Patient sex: F
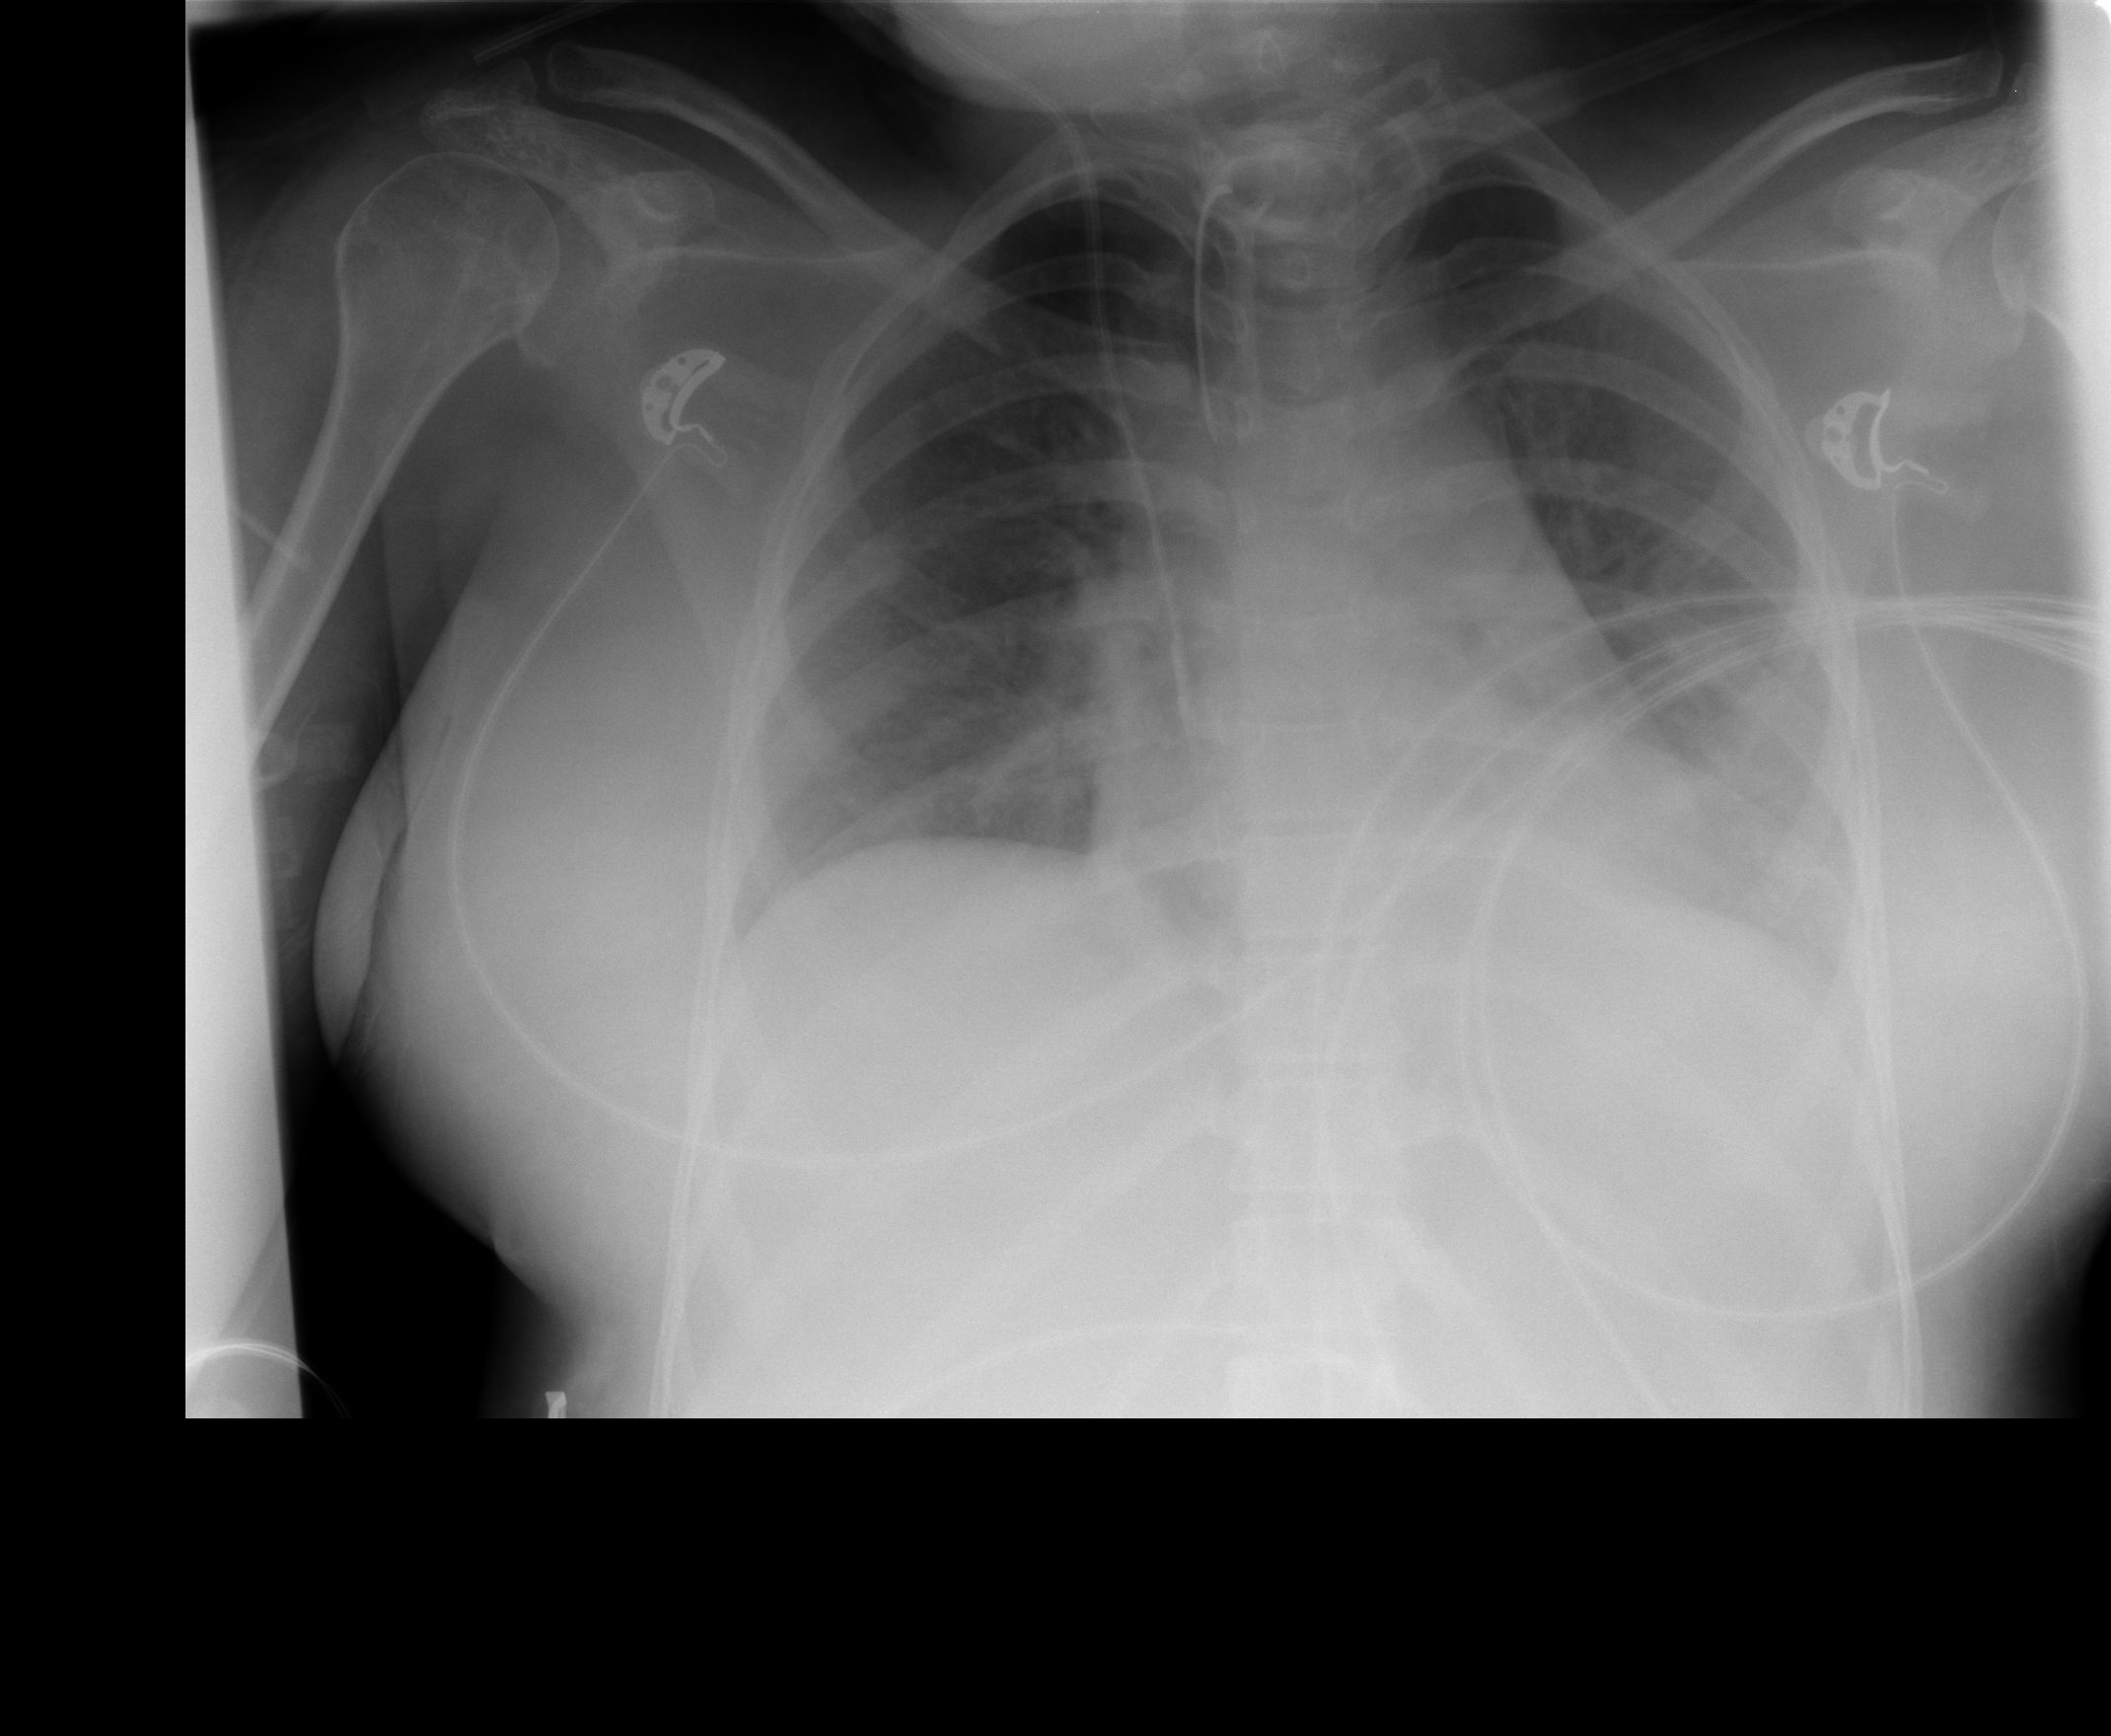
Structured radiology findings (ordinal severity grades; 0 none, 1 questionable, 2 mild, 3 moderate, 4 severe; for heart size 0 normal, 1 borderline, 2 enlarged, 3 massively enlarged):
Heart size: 1
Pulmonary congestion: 1
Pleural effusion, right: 1
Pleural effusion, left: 2
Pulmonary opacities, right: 0
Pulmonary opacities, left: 2
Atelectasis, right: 1
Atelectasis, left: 2